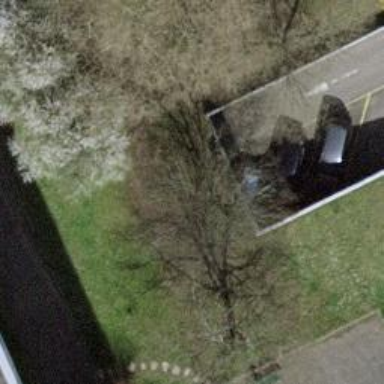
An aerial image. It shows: Driveway tunnel under the road.